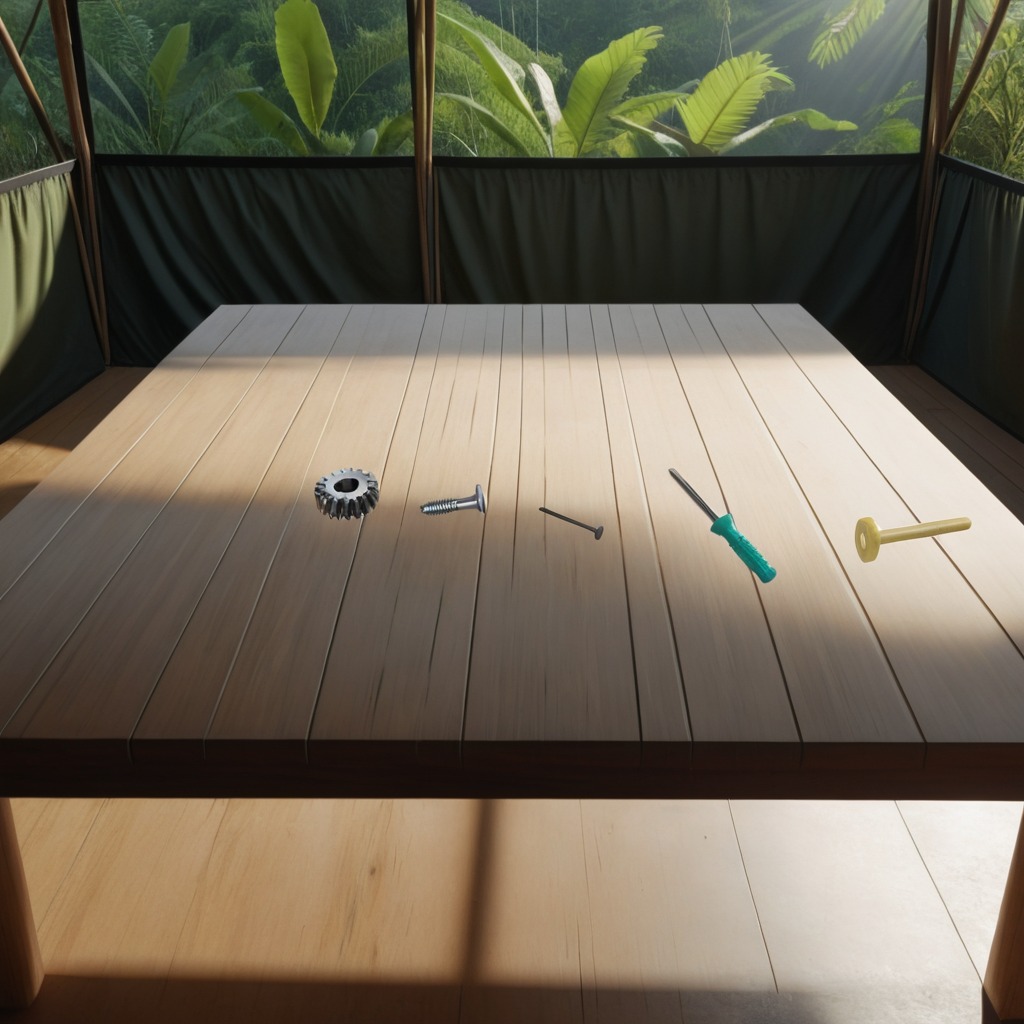
A steel gear with teeth, a metal machine screw, a hammer, an iron nail, and a screwdriver are lying on the wooden table.